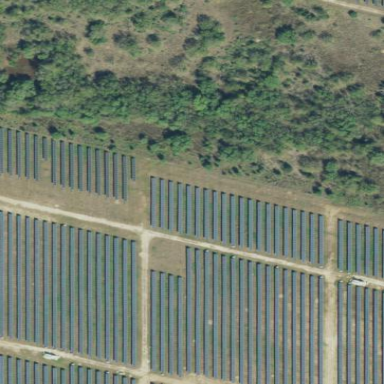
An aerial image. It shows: Solar power generator using photovoltaic method with solar photovoltaic panel types.